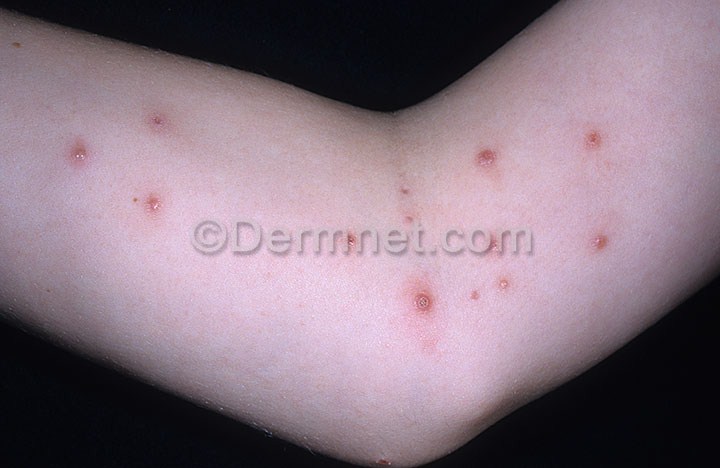
Disease: Herpes HPV and other STDs Photos